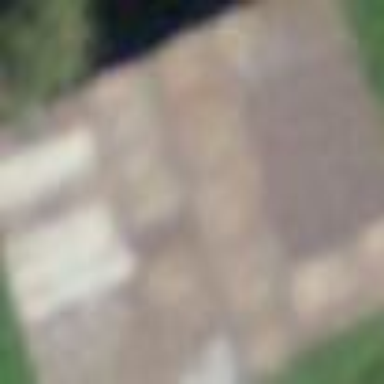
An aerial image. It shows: Barn.